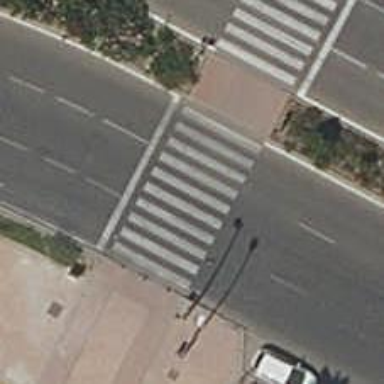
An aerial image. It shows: Crossing with traffic signals.